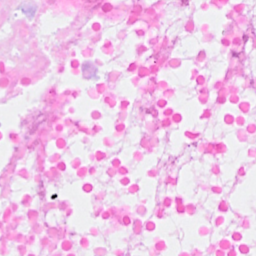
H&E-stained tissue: Breast